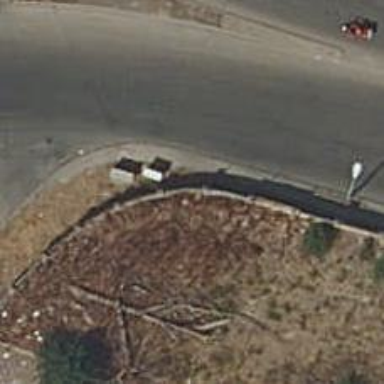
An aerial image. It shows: Wall barrier.